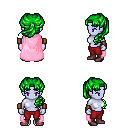
a pixel art fantasy rpg character, female body template, dark elf, purple skin, pink cape, red pants, green princess hairstyle, leather bracers, maroon shoes, four views (front, back, left, right), 2x2 character sprite sheet, small pixel art, hard edges, no anti-aliasing